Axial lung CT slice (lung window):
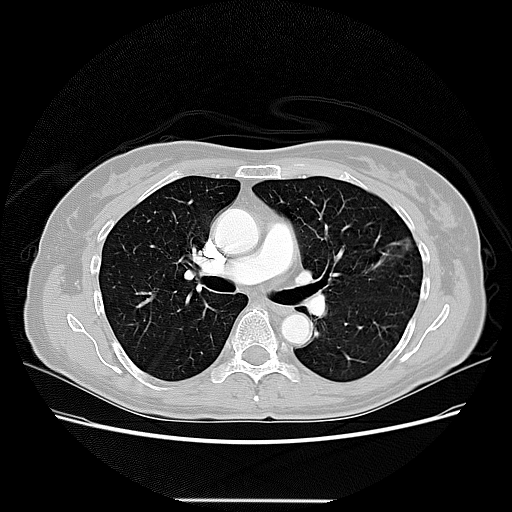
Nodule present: no